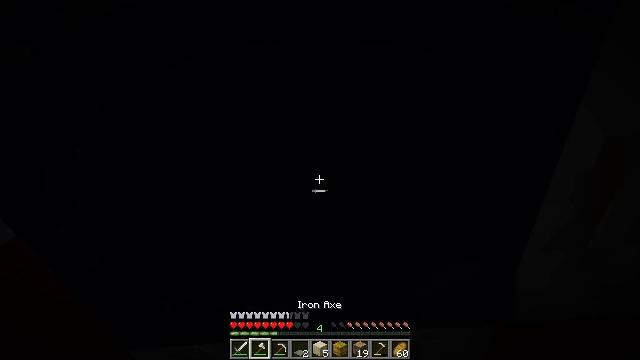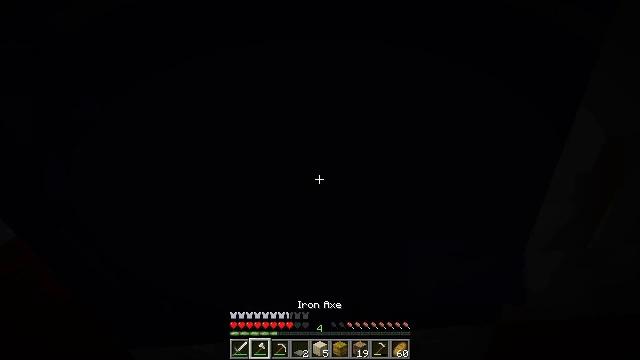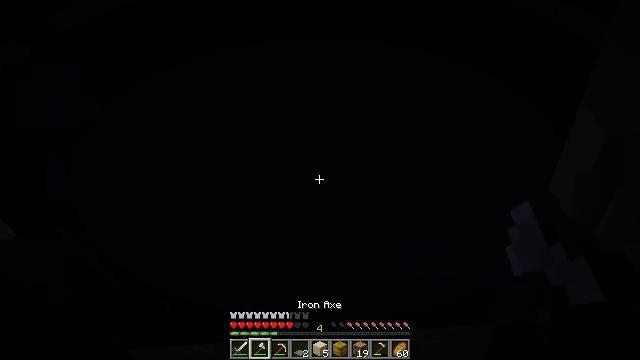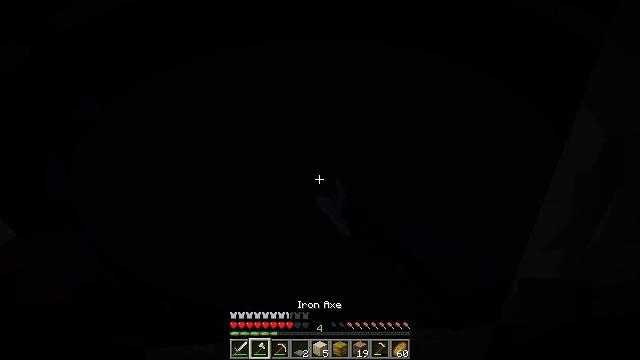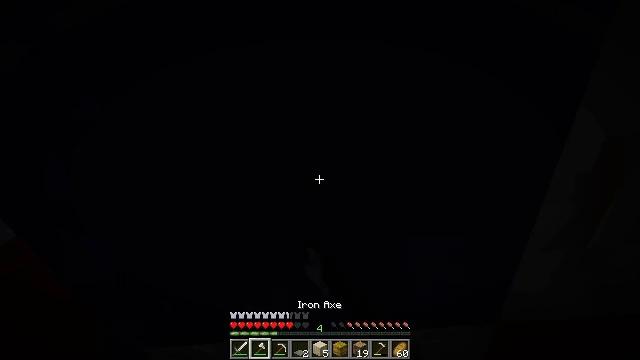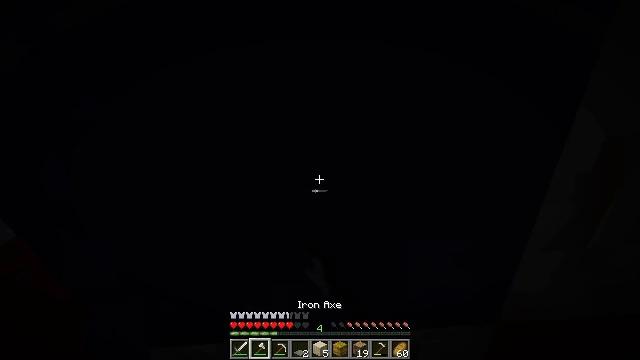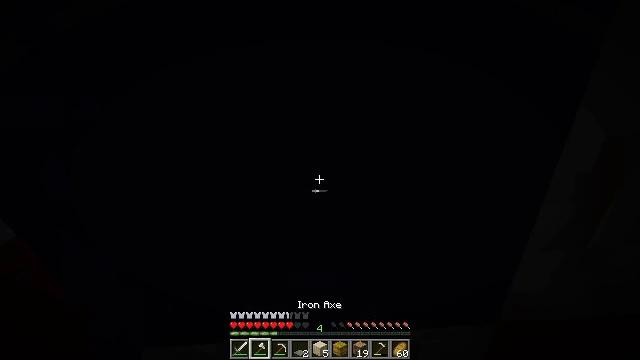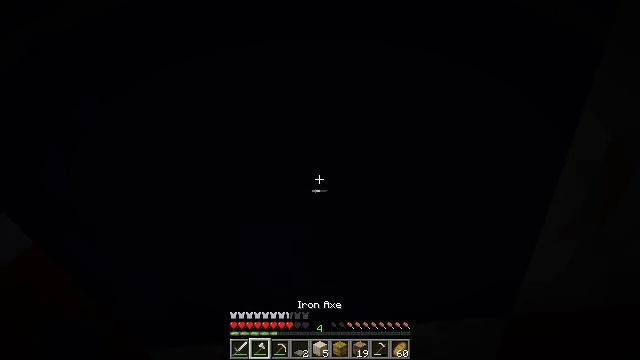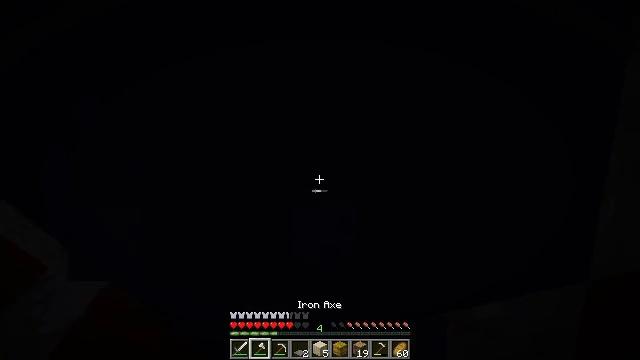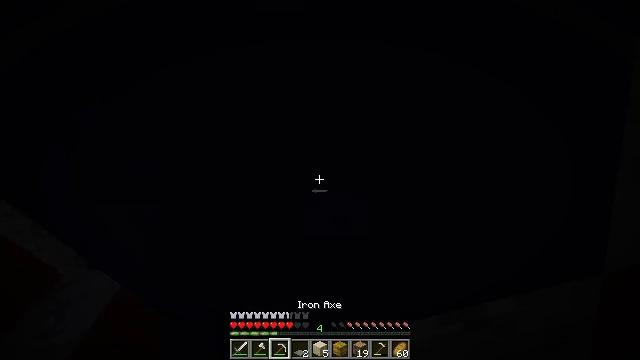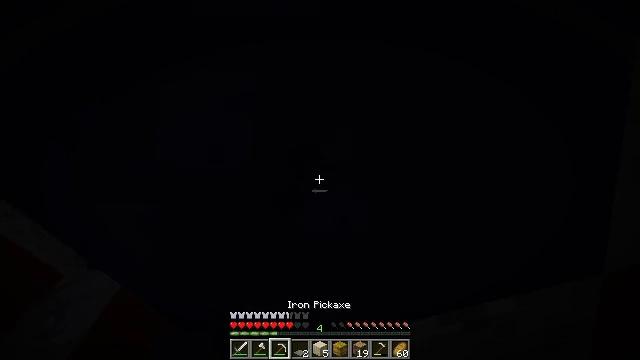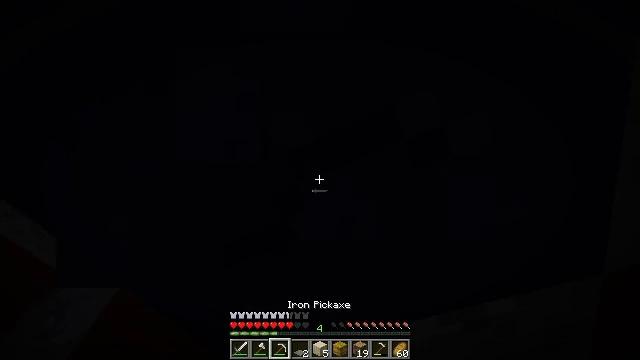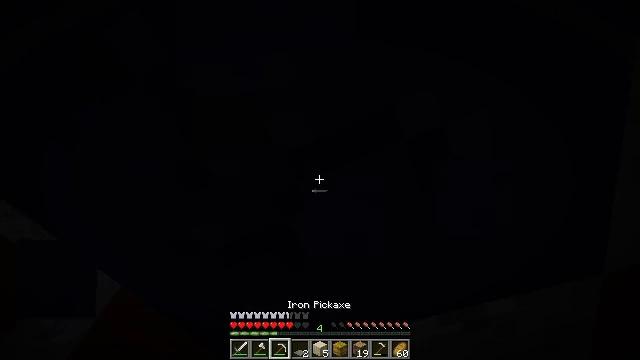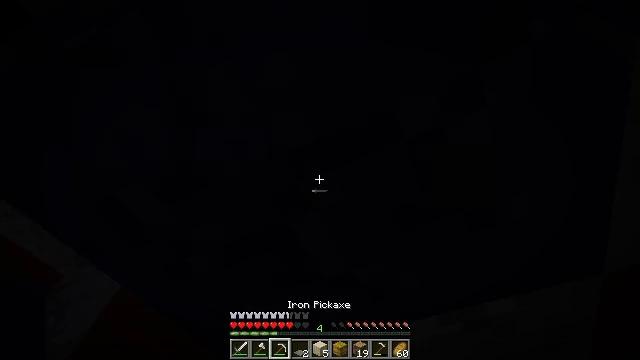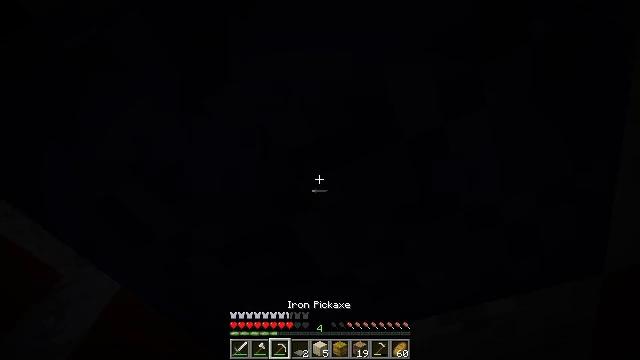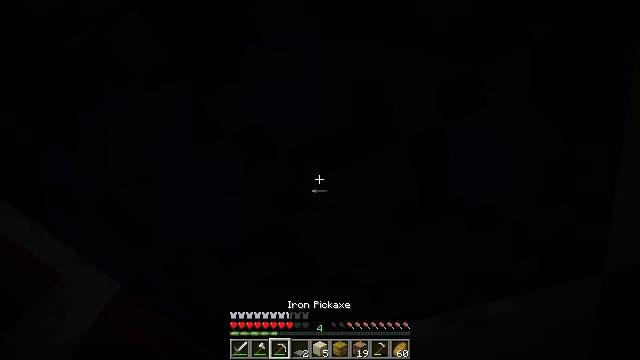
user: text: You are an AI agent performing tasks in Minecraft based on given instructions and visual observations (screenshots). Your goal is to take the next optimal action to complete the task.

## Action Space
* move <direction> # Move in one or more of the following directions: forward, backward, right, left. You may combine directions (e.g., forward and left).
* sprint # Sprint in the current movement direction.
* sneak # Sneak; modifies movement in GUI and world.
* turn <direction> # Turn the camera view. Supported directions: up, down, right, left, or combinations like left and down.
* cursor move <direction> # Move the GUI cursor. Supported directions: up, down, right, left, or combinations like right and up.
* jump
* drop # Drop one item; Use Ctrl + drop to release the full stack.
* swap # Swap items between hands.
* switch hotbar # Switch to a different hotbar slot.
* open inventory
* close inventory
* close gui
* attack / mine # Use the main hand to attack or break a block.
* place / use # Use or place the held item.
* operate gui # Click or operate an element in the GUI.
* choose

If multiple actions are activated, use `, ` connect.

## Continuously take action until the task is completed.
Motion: motion action
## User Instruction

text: Remove blue terracotta to use elsewhere.
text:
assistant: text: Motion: attack / mine
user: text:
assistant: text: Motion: attack / mine
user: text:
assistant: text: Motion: attack / mine
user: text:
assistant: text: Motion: attack / mine
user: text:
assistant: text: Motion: attack / mine
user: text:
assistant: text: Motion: attack / mine
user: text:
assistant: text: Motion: turn left, attack / mine
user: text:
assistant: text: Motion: turn left, attack / mine
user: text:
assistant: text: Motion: turn left, attack / mine, switch to hotbar 3
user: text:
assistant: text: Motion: attack / mine, switch to hotbar 3
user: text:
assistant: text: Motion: attack / mine, switch to hotbar 3
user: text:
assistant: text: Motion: attack / mine, switch to hotbar 3
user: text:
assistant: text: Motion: attack / mine
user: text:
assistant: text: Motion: attack / mine
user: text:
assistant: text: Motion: attack / mine
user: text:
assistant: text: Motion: attack / mine
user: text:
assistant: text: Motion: attack / mine
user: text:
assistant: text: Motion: attack / mine
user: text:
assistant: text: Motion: attack / mine
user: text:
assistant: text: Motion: attack / mine
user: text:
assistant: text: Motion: attack / mine
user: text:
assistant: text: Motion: attack / mine